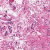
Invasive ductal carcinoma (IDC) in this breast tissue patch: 0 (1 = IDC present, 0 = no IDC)